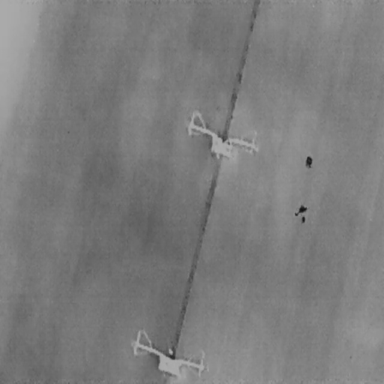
There are two People in the infrared image.